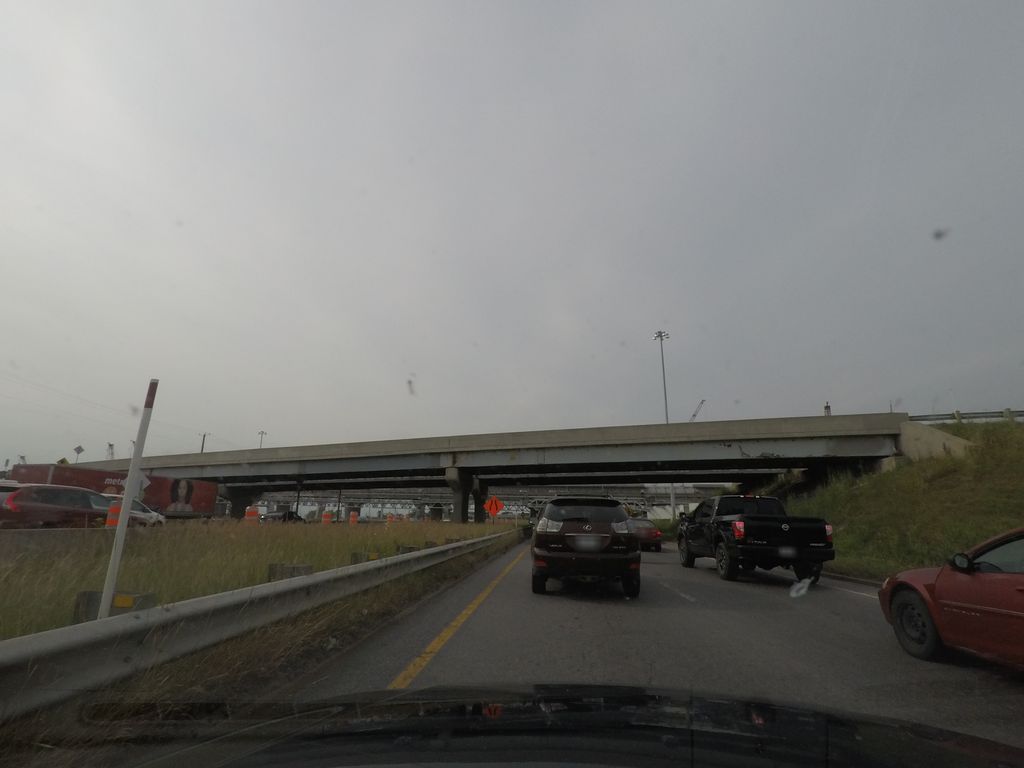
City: montreal